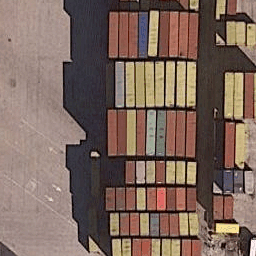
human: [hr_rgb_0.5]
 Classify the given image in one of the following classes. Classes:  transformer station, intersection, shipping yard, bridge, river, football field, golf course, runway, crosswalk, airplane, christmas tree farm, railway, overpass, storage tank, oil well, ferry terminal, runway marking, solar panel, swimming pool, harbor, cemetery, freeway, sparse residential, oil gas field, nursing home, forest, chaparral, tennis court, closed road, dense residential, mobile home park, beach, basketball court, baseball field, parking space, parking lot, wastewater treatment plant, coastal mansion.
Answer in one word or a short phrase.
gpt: shipping yard